Question: I'm using Jqzoom to provide zoom for a given image. These images are placed side by side and each one have the same size. I want to find a way to make the same zoom happen on all images in the same time.
Code @ jsfiddle: <URL>
Sample IMG:

Sample HTML code:
'''
<div>
<!-- Omitted stuff here -->
<a href="img1_big.png" class="zoom">
<img src="img1.png" width="100%" />
</a>
</div>
<div>
<!-- Omitted stuff here -->
<a href="img2_big.png" class="zoom">
<img src="img2.png" width="100%" />
</a>
</div>
<div>
<!-- Omitted stuff here -->
<a href="img3_big.png" class="zoom">
<img src="img3.png" width="100%" />
</a>
</div>
'''
JQZoom function:
> '''
$('.zoom').jqzoom({
zoomType: 'innerzoom'
});
'''
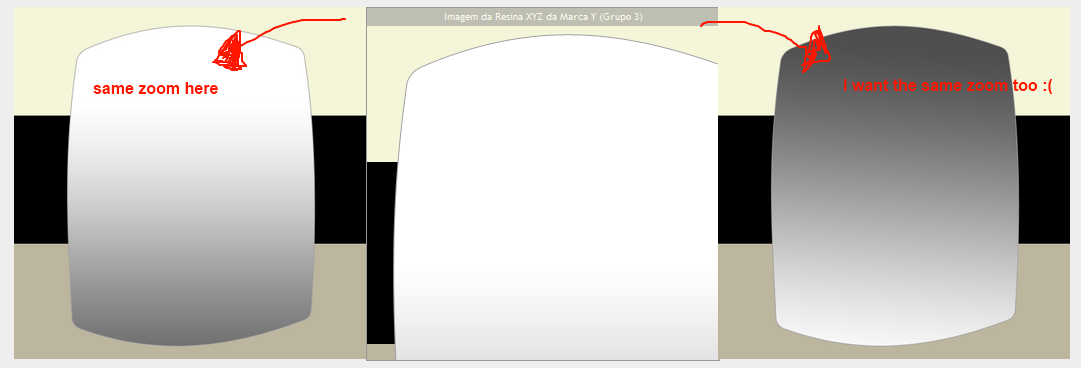
Answer: After having a think about the situation i came up with the folowing:
in jqZoom 2.3 in the first section there is an '$.extend(obj. {' and one of the members is 'init:' in that function replace the section setting the mouse events with:
At the end of the 'mouseenter mouseover' event:
'''
$(".zoomPad", el).bind('mouseenter mouseover', function(event) {
// *snip
if (settings.linked && event.srcElement === this) {
$(settings.linked).not(el).find(".zoomPad").trigger('mouseover');
}
});
'''
Change mouseleave function like so:
'''
$(".zoomPad", el).bind('mouseleave', function(event, notSource) {
obj.deactivate();
if (settings.linked && !notSource) {
$(settings.linked).not(el).find(".zoomPad").trigger('mouseleave', [true]);
}
});
'''
the mouse move function needs to have the parameters changed and the code at the beginning and end of the function added:
'''
$(".zoomPad", el).bind('mousemove', function(e, thisx, thisy) {
if (thisx && thisy) {
e = $.extend(e, {
pageX: (thisx + this.offsetLeft),
pageY: (thisy + this.offsetTop)
});
}
// *snip*
if (settings.linked && !(thisx && thisy)) {
$(settings.linked).not(el).find(".zoomPad").trigger('mousemove', [e.pageX - this.offsetLeft, e.pageY - this.offsetTop]);
}
});
'''
my example:
<URL>
Integrated OP's example:
<URL>
You can even limit the linking to just one item: <URL>
This might not make 100% sense to you and that is ok, just ask me a question. Some things make sense in my head and not yours.